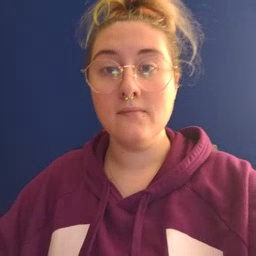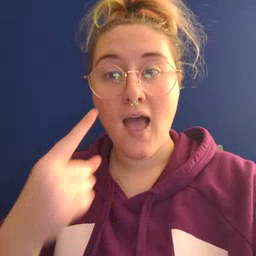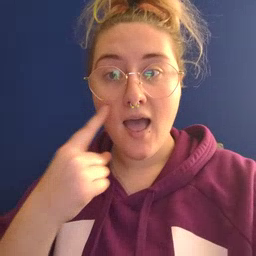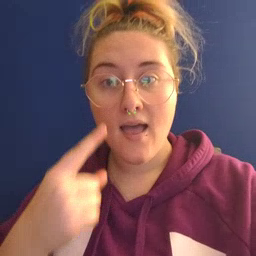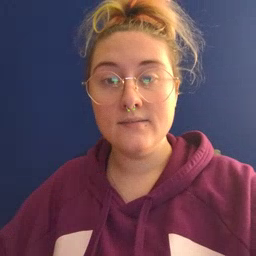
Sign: eye